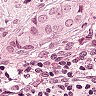
Metastatic tissue present: yes